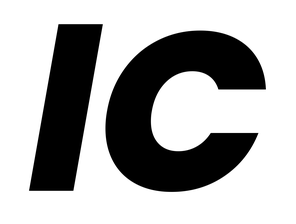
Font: Poppins-ExtraBoldItalic